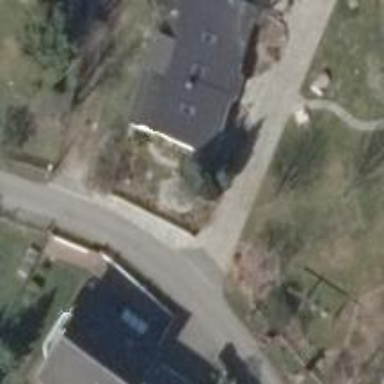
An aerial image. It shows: Residential road.